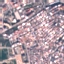
Land use / land cover class: Residential